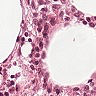
Metastatic tissue present: no